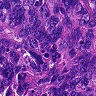
Metastatic tissue present: yes